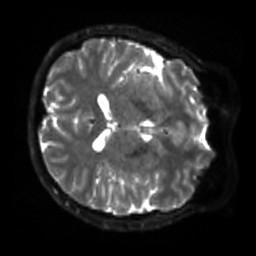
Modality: sbref
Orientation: axial
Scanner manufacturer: siemens
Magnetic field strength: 3 T
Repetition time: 4 s
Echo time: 0.0594 s